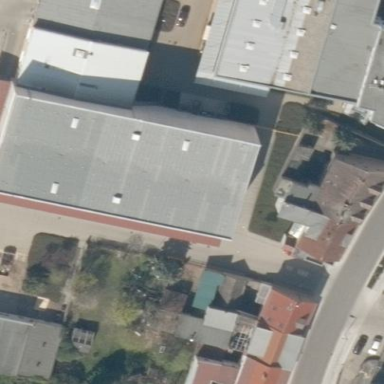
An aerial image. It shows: Building with unique roof shape.